Question: I looked at some bot's profile and apparently, Discord added a "try out my commands" feature to bots? I tried looking everywhere and did not find anything. How do I add this feature to my bot?
(I am using discord.js v14)
Image of the try out my commands feature.

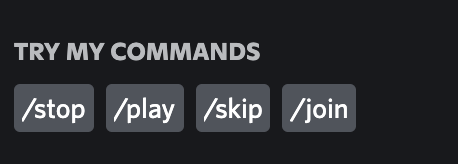
Answer: You can manually add this feature to your bot's description box using the command ID.
1. Go to Server Settings.
2. Click on "Integrations".
3. Look for your bot and click on it.
4. Scroll up until you see the list of the commands that are deployed.
5. Right-click to copy the command ID of your choice to be displayed later.
Next, we go to <URL> to place the command ID into your bot's description box.
So all you need to do is to put the command that are to be displayed in this format:
'''
</(command-name):(command-ID)>
'''
It'll look something like this:
'''
**TRY MY COMMANDS** // ** to bold the text
</play:938016496168932622> | </help:938012345242127927>
'''
And here's how it will look like:
<URL>
It may not look as good as the verified version but hey, it works. You can press on it and use it like a normal slash command.